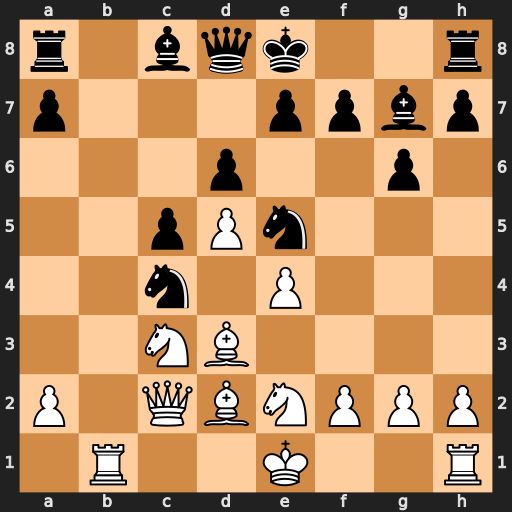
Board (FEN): r1bqk2r/p3ppbp/3p2p1/2pPn3/2n1P3/2NB4/P1QBNPPP/1R2K2R
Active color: w
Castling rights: Kkq
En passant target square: -
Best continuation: Bxc4 Nxc4 Qa4+ Bd7 Qxc4